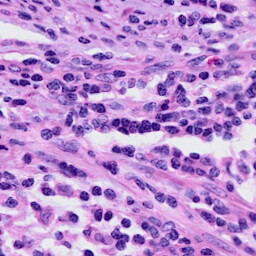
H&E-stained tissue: Cervix